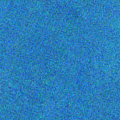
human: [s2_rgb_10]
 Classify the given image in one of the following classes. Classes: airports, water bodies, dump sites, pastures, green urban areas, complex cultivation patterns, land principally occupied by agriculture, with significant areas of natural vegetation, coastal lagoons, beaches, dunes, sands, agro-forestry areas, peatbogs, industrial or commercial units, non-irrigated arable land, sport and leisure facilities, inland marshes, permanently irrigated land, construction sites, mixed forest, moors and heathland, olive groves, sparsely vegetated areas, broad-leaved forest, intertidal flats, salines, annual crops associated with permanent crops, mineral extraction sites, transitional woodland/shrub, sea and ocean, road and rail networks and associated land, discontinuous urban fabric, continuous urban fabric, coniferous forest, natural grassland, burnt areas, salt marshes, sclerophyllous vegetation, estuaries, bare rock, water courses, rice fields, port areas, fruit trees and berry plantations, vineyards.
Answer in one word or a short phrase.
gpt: sea and ocean